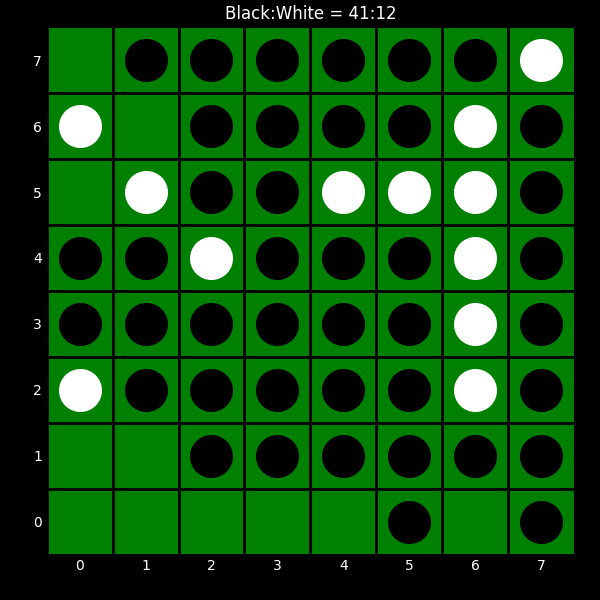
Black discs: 41
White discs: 12